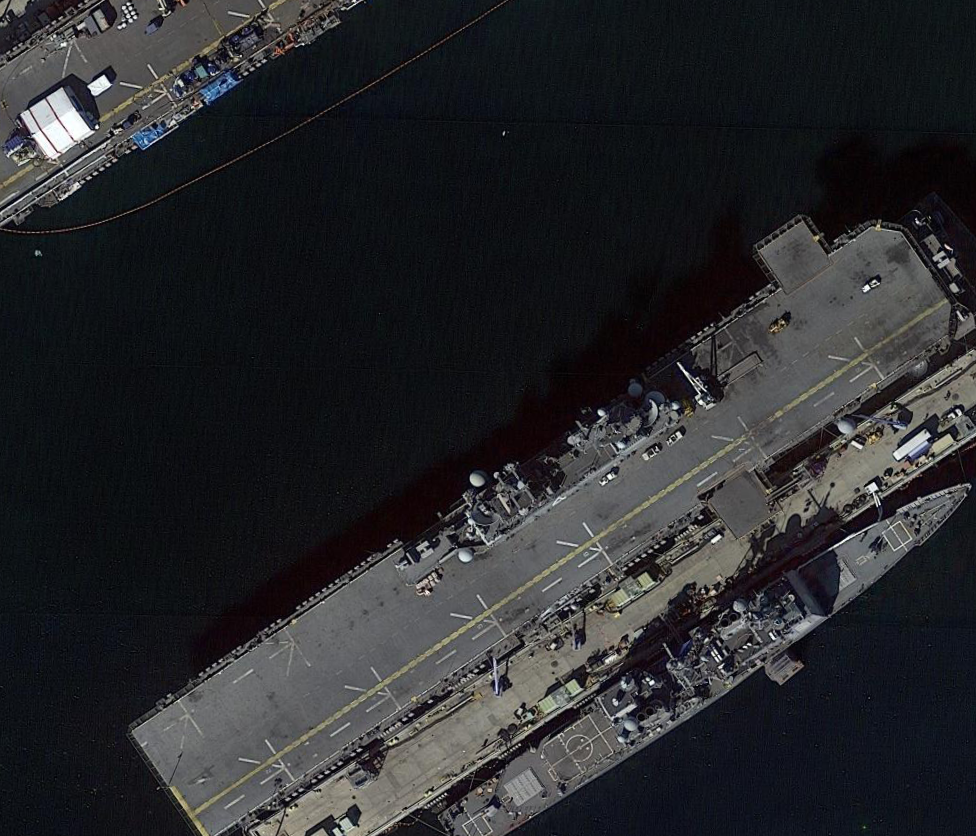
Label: assault